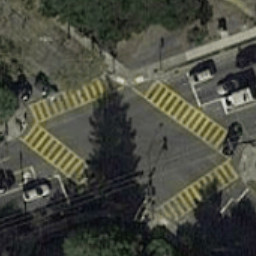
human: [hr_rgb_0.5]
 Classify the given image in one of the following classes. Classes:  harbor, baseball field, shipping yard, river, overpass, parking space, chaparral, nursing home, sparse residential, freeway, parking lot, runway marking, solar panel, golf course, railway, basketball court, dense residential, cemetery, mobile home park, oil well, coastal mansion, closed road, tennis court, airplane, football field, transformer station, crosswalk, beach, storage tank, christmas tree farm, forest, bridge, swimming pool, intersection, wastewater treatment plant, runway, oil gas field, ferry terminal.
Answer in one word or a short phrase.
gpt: crosswalk